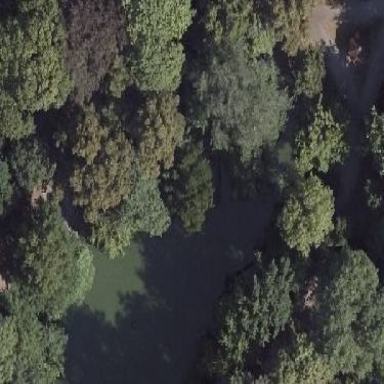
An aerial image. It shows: Peaceful pond surrounded by nature.